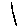
Label: line